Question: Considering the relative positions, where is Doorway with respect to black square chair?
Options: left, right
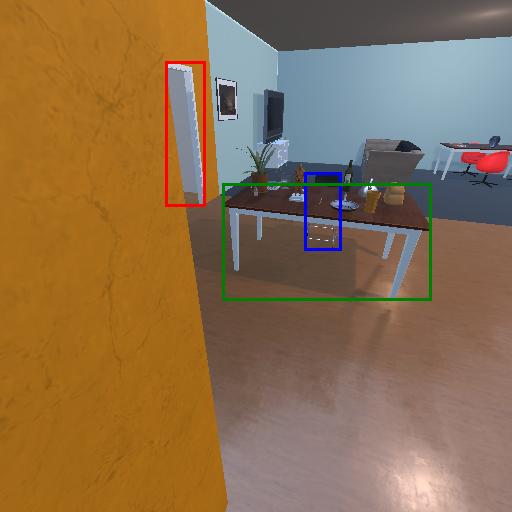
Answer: left